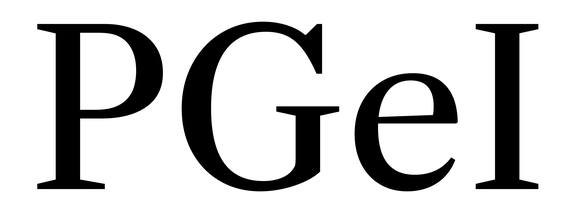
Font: LibreCaslonText_Regular